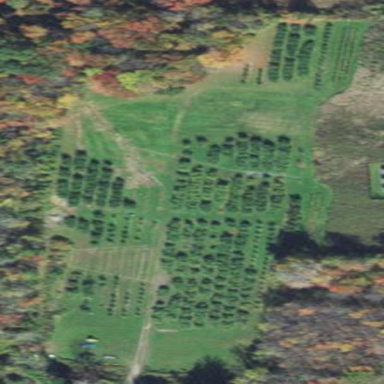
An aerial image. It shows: Orchard.